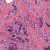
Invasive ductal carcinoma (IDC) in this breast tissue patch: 1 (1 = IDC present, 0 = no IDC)